Question: I am very new to tumblr and jQuery Masonry, I have create a test blog.
I have a timeline design, by which posts are aligned in two sides and also I used Masonry to remove the space between the posts.
And I have added responsive behavior to this.
Post and Masonry is working properly with responsive on different window size when the page loads but when i resize the window, its design goes to haywire.
I am not able to identify is it my code's mistake or Masonry's :(
Any help will be really helpful.

It is not working with only '(min-width: 768px)', '(min-width: 1024px)' and '(min-width: 1824px)'
Here is my code:
JS
'''
$(document).ready(function() {
if ($(window).width() <= 679) {
$('#posts_container').masonry('destroy');
}
if ($(window).width() > 680) {
$('#posts_container').masonry({itemSelector: '.shadow', });
}
Arrow_Points();
});
function Arrow_Points() {
//alert("function call");
var s = $('#posts_container').find('.shadow');
$.each(s, function(i, obj) {
var posLeft = $(obj).css("left");
$(obj).addClass('borderclass');
if (posLeft == "0px") {
html = "<span class='rightCorner'></span>";
html += "<div class='rightpostcorner'></div>";
$(obj).prepend(html);
$(this).addClass('margin_hack_left_post');
}
else
{
html = "<span class='leftCorner'></span>";
html += "<div class='leftpostcorner'></div>";
$(obj).prepend(html);
$(this).addClass('margin_hack_right_post');
}
});
}
'''
Media
'''
@media only screen and (max-width: 480px) {
.wrapper {width: 100%;}
.rightCorner, .leftCorner{ display: none; }
.shadow {width: 90%; margin: 40px 5% 10px 5%; }
}
@media only screen and (max-width: 680px) and (min-width: 480px){
.wrapper {width: 100%;}
.rightCorner, .leftCorner{ display: none; }
}
@media only screen and (max-width: 768px) and (min-width: 680px){
.wrapper {width: 100%;}
.rightCorner, .leftCorner{ display: none; }
.shadow {width: 90%; margin: 40px 5% 10px 5%; }
}
@media only screen and (min-width: 768px) and (max-width: 1024px) {
.leftCorner { margin-left:-9%;}
.shadow { width: 45.5%; margin-top: 40px; }
.margin_hack_left_post { margin-left:1.5%%; }
.margin_hack_right_post { margin-left:7.5%; }
}
@media only screen and (min-width: 1025px) and (max-width: 1824px) {
.wrapper {width: 100%; }
.leftCorner {margin-left: -5.5%; }
.shadow { width: 43.7%; margin-top: 40px; }
.margin_hack_left_post { margin-left:4%; }
.margin_hack_right_post { margin-left:8%; }
}
/* LARGE SCREENS */
@media only screen and (min-width: 1824px) {
.wrapper {width: 1200px; margin: 0 auto;}
.shadow { width: 43.7%; margin-top: 40px; }
.margin_hack_left_post { margin-left:4%; }
.margin_hack_right_post { margin-left:8%; }
}
'''
My CSS:
'''
.shadow
{
float: left;
background-color: #ffffff;
min-height: 50px;
text-align: justify;
word-wrap:break-word;
}
.timeline_container
{
width: 16px;
text-align: center;
margin: 0 auto;
cursor:pointer;
display: block;
}
.timeline
{
margin: 0 auto;
background-color: red;
display: block;
float: left;
height: 100%;
left: 49.75%;
position: absolute;
width: 1px;
z-index: -1;
}
.timeline:hover{cursor: pointer;margin: 0 auto;}
.timeline div.plus{width: 14px;height: 14px;position: relative;left: -6px;}
.rightCorner
{
background-image: url("xyz.png");
height: 30px;
margin-left: 99.5%;
margin-top: 8px;
padding: 0;
vertical-align: top;
width: 30px;
z-index: 2;
position: absolute;
}
.leftCorner
{
background-image: url("abc.png");
height: 30px;
width: 30px;
margin-top: 8px;
position: absolute;
z-index:2;
}
.content
{
margin-left: auto;
margin-right: auto;
max-width: none;
min-width: 86%;
position: relative;
z-index: 2;
}
'''
And my tumblr HTML is
'''
{block:Posts}
<article class="shadow">
{block:Date}
<div class="post_info">
<section class="post-controls">
<ul style="padding-left: 0px; float: left; width:80%">
<li style="width: 30%; margin-left: 0px; padding-left: 0px; margin-top: 7px;">
<i class="icon-clock"></i> {DayOfMonthWithZero} {ShortMonth} {ShortYear}
</li>
{block:NoteCount}<li style="width: 30%; margin-left: 0px; padding-left: 0px; margin-top: 7px;">
<i class="icon-heart"></i> {NoteCount}</li>{/block:NoteCount}
</ul>
<ul style="float:right;">
<li class="like_link">{ReblogButton size="20"}</li>
<li class="reblog_link">{LikeButton size="20"}</li>
</ul>
</section>
</div>
{/block:Date}
<div class="post_padding">
{block:Audio}
<div class="audio" id="{PostID}">
<div class="album_art">{block:AlbumArt}<img class="scale-with-grid" src="{AlbumArtURL}" />{/block:AlbumArt}</div>
<div class="audio_player_container">
{block:AudioEmbed}{AudioEmbed}{/block:AudioEmbed}
{block:AudioPlayer}{AudioPlayerWhite}{/block:AudioPlayer}
</div>
<div class="caption">
<ul class="audio_details">
{block:TrackName}<li><span class="audio_bold">Song Title:</span> {TrackName}</li>{/block:TrackName}
{block:Artist}<li><span class="audio_bold">Artist:</span> {Artist}</li>{/block:Artist}
{block:Album}<li><span class="audio_bold">Album:</span> {Album}</li>{/block:Album}
<li><span class="audio_bold">Plays:</span> {PlayCount}</li>
</ul>
{block:Caption}{caption}{/block:Caption}
</div>
</div>
{/block:Audio}
{block:Chat}
{block:Title}<div class="chat_title"><h2><a href="{Permalink}">{Title}</a></h2></div>{/block:Title}
{block:Lines}
<div class="lines"><div class="line {Alt}">{block:Label}<strong>{Label}</strong>{/block:Label} {Line}</div></div>
{/block:Lines}
{/block:Chat}
{block:Link}
<div class="link_title"><a href="{URL}" {Target}>{Name} &rarr;</a></div>
<div class="caption">{block:Description}{Description}{/block:Description}</div>
{/block:Link}
{block:Photo}
<div class="photo_post">
<a href="{Permalink}" rel="prettyPhoto">
<img class="scale-with-grid" src="{PhotoURL-HighRes}"/>
</a>
</div>
{block:Caption}<div class="caption">{Caption}</div>{/block:Caption}
{/block:Photo}
{block:Photoset}
<div class="photo-slideshow" data-layout="{PhotosetLayout}">
{block:Photos}
<div class="photo-data">
<div class="photo">
<a href="{Permalink}" rel="prettyPhoto[set]">
<img alt="{PhotoAlt}" src="{PhotoURL-500}" data-highres="{PhotoURL-HighRes}" class="{block:Exif}exif-yes {/block:Exif}{block:Caption}caption-yes{/block:Caption}" {block:Exif}data-camera="{block:Camera}{Camera}{/block:Camera}" data-iso="{block:ISO}{ISO}{/block:ISO}" data-aperture="{block:Aperture}{Aperture}{/block:Aperture}" data-exposure="{block:Exposure}{Exposure}{/block:Exposure}" data-focal="{block:FocalLength}{FocalLength}{/block:FocalLength}"{/block:Exif} {block:Caption}data-caption="{Caption}"{/block:Caption}>
</a>
</div>
<div class="icons">
<a rel="prettyPhoto" class="view" rel="post-{PostID}" href="{PhotoURL-HighRes}"><span class="zoom">Zoom</span></a>
<span class="info">Info</span>
</div>
</div>
{/block:Photos}
</div><!-- close SLIDESHOW -->
<div class="caption">{block:Caption}{Caption}{/block:Caption}</div>
{/block:Photoset}
{block:Quote}
<div class="quote_title"><h2>"{Quote}"</h2></div>
<div class="caption"><p>{block:Source}- {Source}{/block:Source}</p></div>
{/block:Quote}
{block:Text}
{block:Title}<div class="post_title"><h2><a href="{Permalink}">{Title}</a></h2></div>{/block:Title}
<div class="caption">{Body}</div>
{/block:Text}
{block:Video}
<div class="video_post">
<figure><div class="embed">{Video-500}</div></figure>
{block:Caption}<div class="caption">{Caption}</div>{/block:Caption}
</div>
{/block:Video}
</div>
</article>
{/block:Posts}
'''
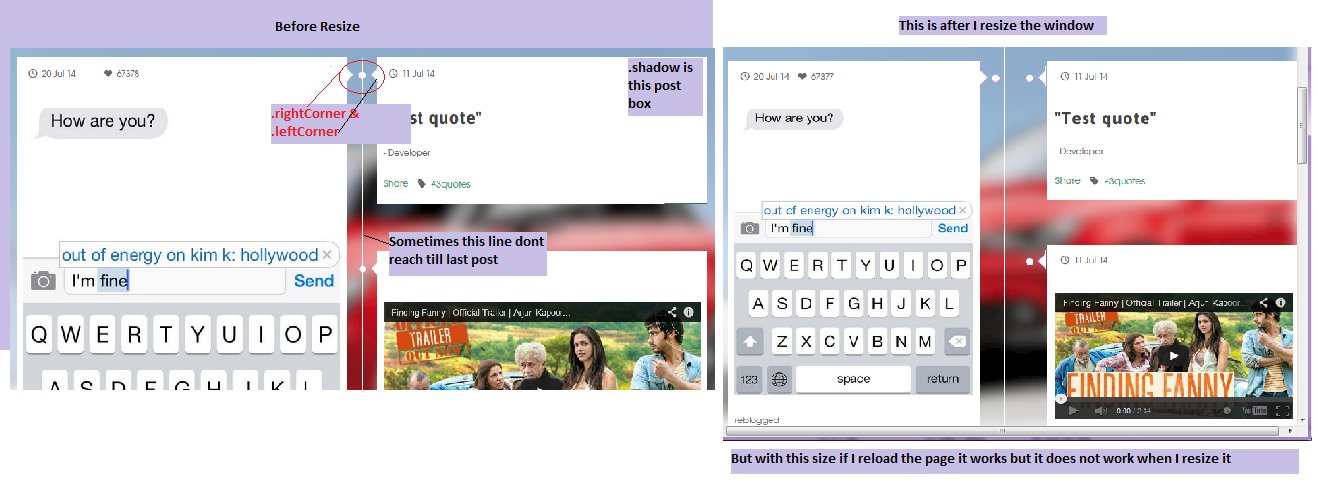
Answer: The Javascript will generate hard-pixels for the left-margin, depending on the width of browser window. Change the hard pixels to 50%.
'''
$(this).css("left", "50%");
'''